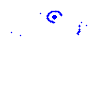
Particle: electron